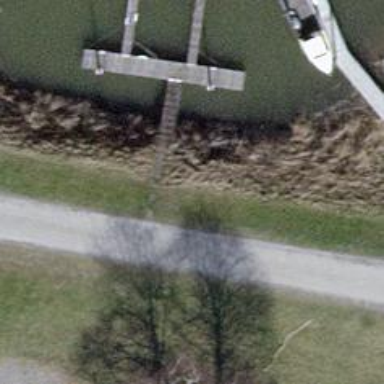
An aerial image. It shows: Man-made pier.